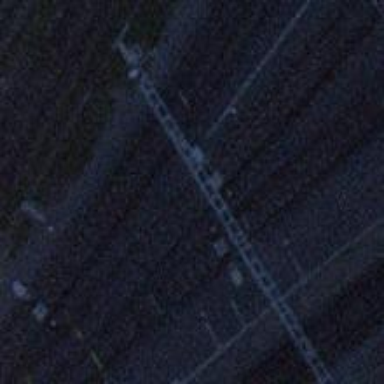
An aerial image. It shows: Single-track electrified railway service yard with contact line for trains.